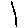
Label: line